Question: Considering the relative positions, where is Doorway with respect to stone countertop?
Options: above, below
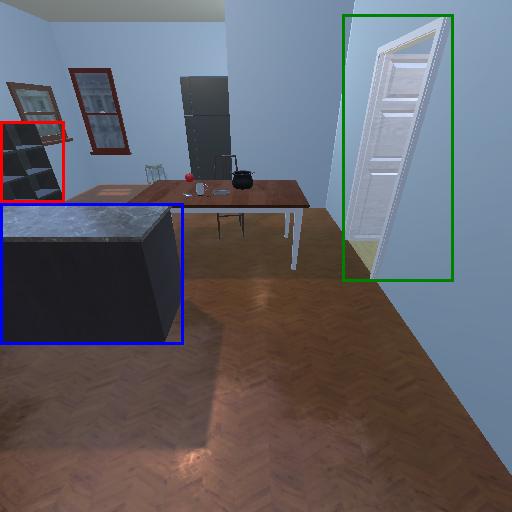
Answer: above